Question: In some case: The tableView has more than one type of UItableViewCell and these cells implement the function "setData(_:)".
So, in the
'''
"tableView(_ tableView: UITableView, cellForRowAt indexPath: IndexPath) -> UITableViewCell".
'''
I can use
'"perfrom(selector:)"'
to avoid "swift type conversion (like
'if indexPath.row == 1{ cell as! SomeCoustomCell })".'
But if i use
'"#selector()"'
i still need konw the type of cell and use
'"SomeCoustomCell.setData(_:)".'
Thus, i solved it by use
'"cell.perform(Selector("setData:"), with: dataSource[indexPath.row]["data"])"'
Although it has a warning.

What's the correct way in swift??
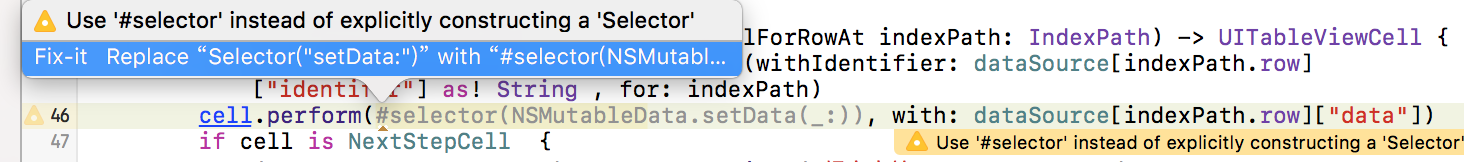
Answer: Using 'perfrom(selector:)' is not the best way. You could use a . Something like
'''
protocol Configurable{
func setData(_ data: String)
}
'''
All your custom tableView cells should conform to this protocol. Then in 'cellForRowAtIndexpath'
'''
if cell is Configurable{
cell.setData(data)
}
'''